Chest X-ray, PA view. Patient: 33 years old, sex F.
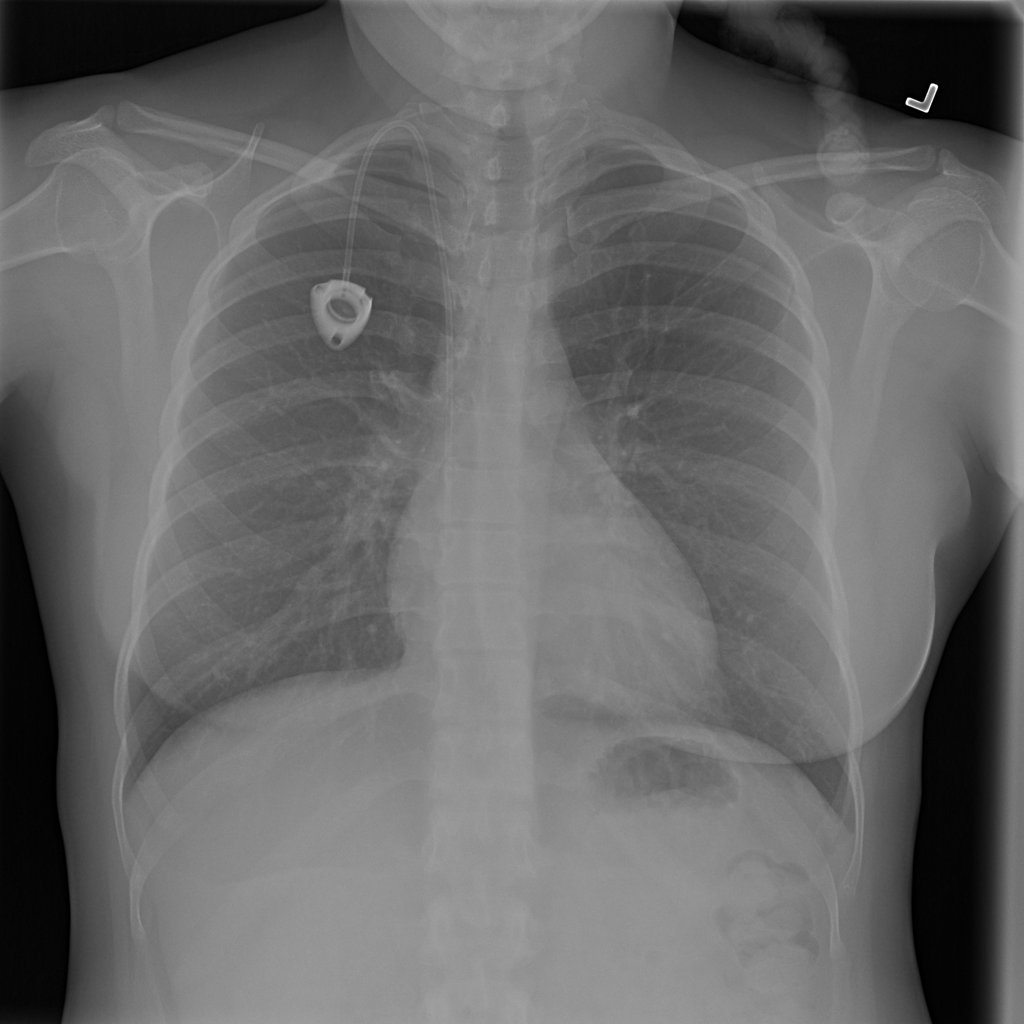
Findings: No Finding